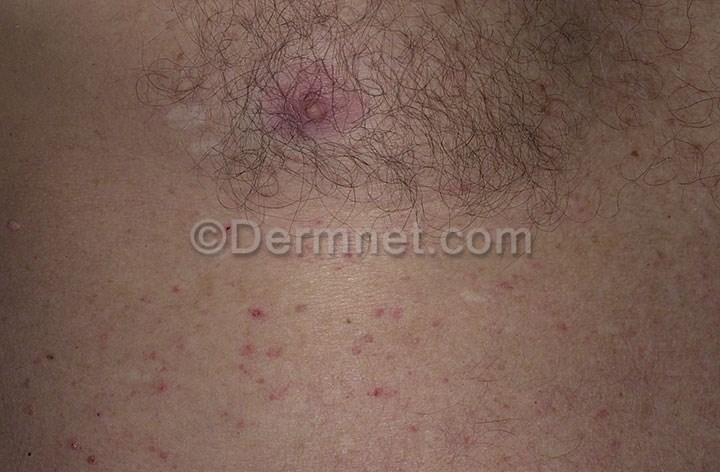
Disease: Bullous Disease Photos